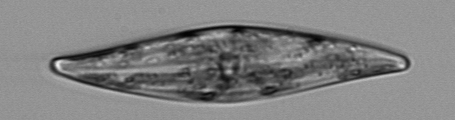
Label: Pleurosigma